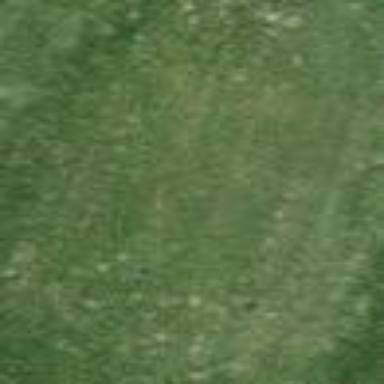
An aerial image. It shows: Golf tee on grass surface.